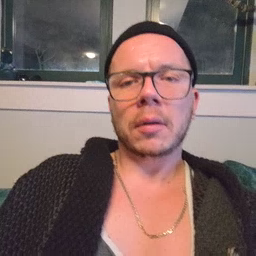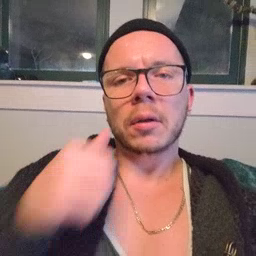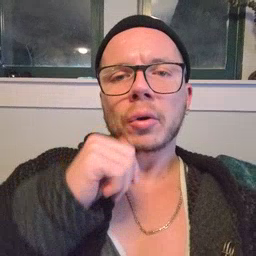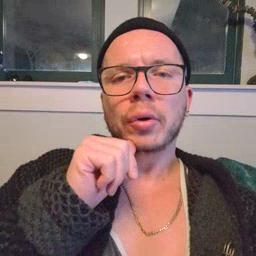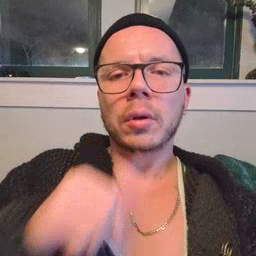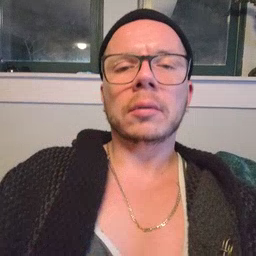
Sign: girl